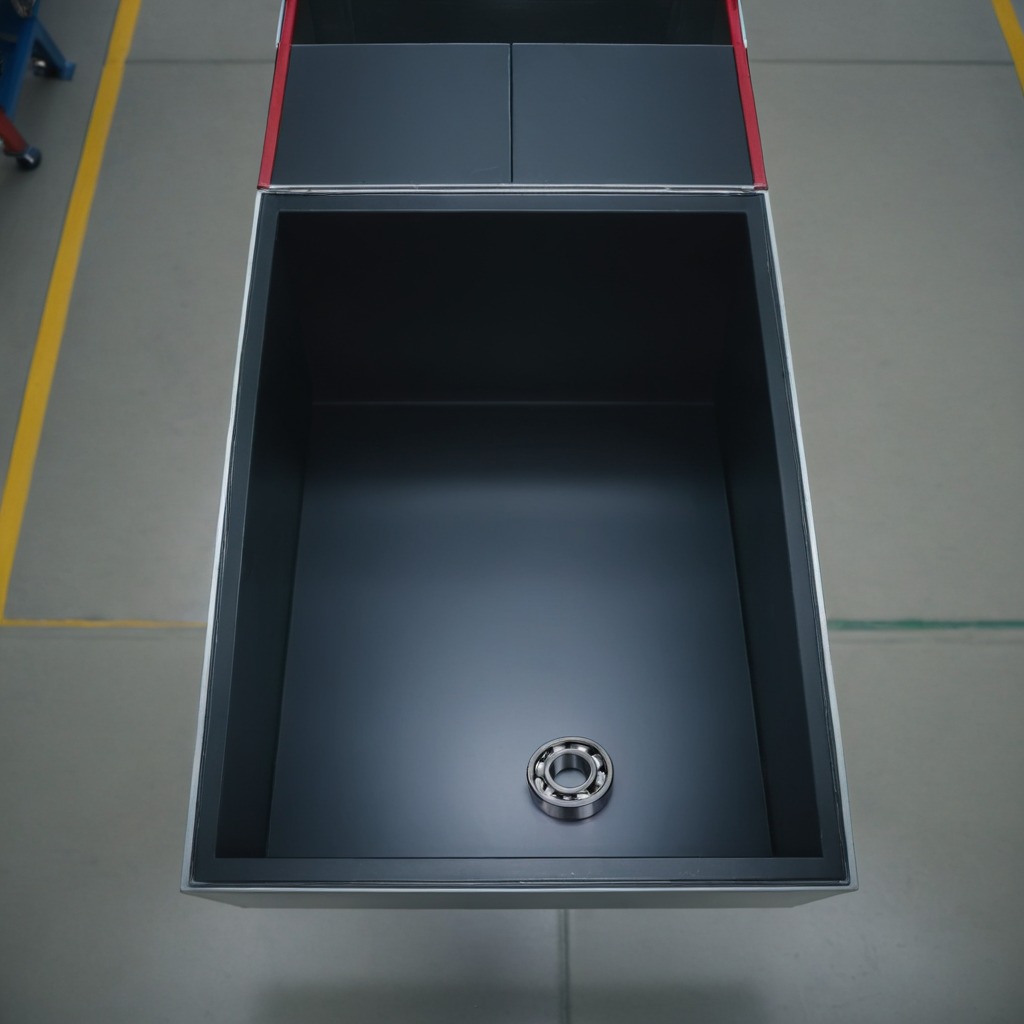
A metal ball bearing is lying on the toolbox surface.